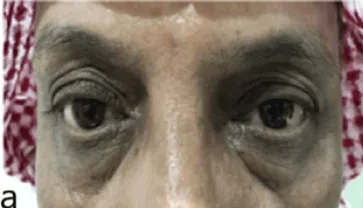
A 60-year-old with a history of hypertension and periorbital atopic dermatitis. . (a) Before application of ointment.
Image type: medical_photograph (other_medical_photograph)